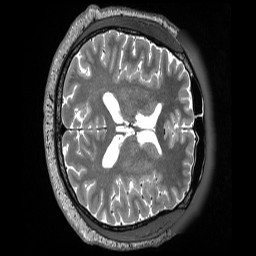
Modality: T2w
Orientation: axial
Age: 38
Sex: male